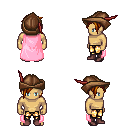
a pixel art fantasy rpg character, male body template, human, tanned skin, pink cape, gold greaves, brunette pixie cut hairstyle, leather cap, maroon shoes, four views (front, back, left, right), 2x2 character sprite sheet, small pixel art, hard edges, no anti-aliasing